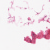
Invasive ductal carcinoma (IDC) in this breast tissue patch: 0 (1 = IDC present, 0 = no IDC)